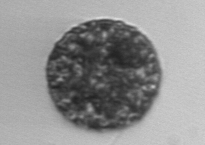
Label: Vicicitus_globosus